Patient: sex F, age 54
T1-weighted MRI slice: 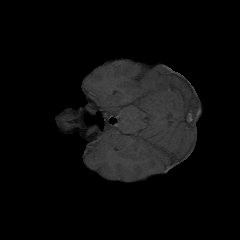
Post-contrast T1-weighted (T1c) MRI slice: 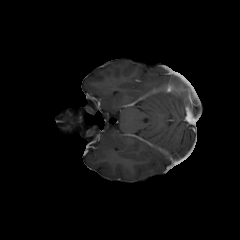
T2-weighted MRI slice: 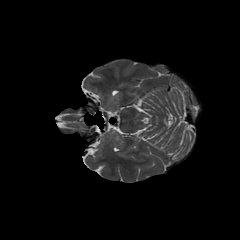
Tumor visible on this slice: no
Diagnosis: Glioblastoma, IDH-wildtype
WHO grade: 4